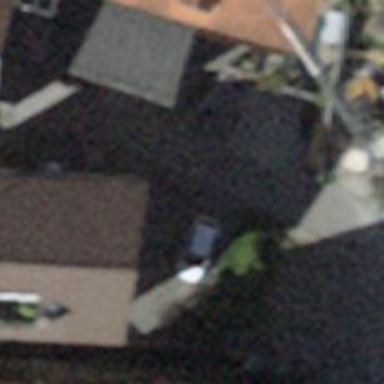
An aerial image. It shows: Alleyway designated as service road.